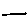
Label: line